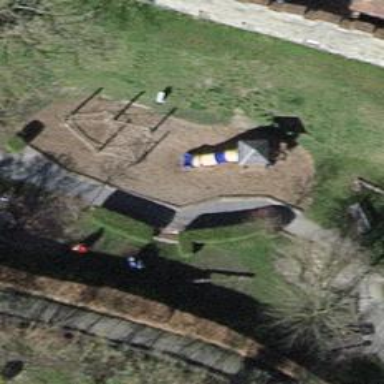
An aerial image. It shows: Playground with slide.